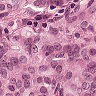
Metastatic tissue present: yes